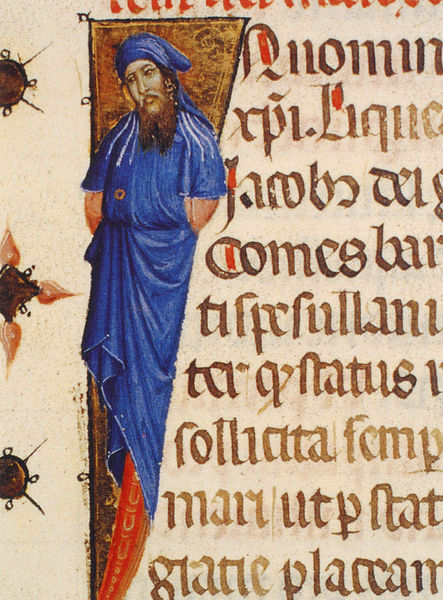
Titel: Llibre Verd de Barcelona
Institution: Barcelona, Arxiu Històric de la Ciutat de Barcelona
Schlagwörter: blau, feuer, mann, vogel, hut, hüte, kleid, kopfbedeckungen, rücken, zeichen, rot, ornament, bart, kappe, mütze, mützen, arme, falten, kleidung, gewand, gold, kutte, mantel, kopfbedeckung, schrift, detail, buch, orientalisch, seite, initiale, jesus, mönch, zipfelmütze, miniatur, handschrift, mtze, latein, initial, buchmalerei, anfangsbuchstabe, evangeliar, hinter dem rücken, schlumpf, gesicht, bart braun, nitial, blaues manderl